Question: I have a web app in Spring MVC and would like to use this web app as a portlet in Liferay. I created portlet controller class, set 'web.xml, portlet.xml, liferay-portlet.xml' and other files. When I add portlet to Liferay I get error in browser console:
'''
Uncaught TypeError: Cannot read property 'liferay-form' of undefined
'''
in 'barebone.jsp' file
I use Liferay 6.2 with Tomcat and didn't notice any errors in server log files.
I have no idea how should I find where is the problem and don't know what is 'barebone.jsp' file.

'''
<beans xmlns="http://www.springframework.org/schema/beans"
xmlns:context="http://www.springframework.org/schema/context"
xmlns:xsi="http://www.w3.org/2001/XMLSchema-instance"
xmlns:mvc="http://www.springframework.org/schema/mvc"
xsi:schemaLocation="
http://www.springframework.org/schema/beans
http://www.springframework.org/schema/beans/spring-beans-4.0.xsd
http://www.springframework.org/schema/mvc
http://www.springframework.org/schema/mvc/spring-mvc-4.0.xsd
http://www.springframework.org/schema/context
http://www.springframework.org/schema/context/spring-context-4.0.xsd">
<context:component-scan base-package="socialgraphui.controller" />
<bean id="viewResolver" class="org.springframework.web.servlet.view.InternalResourceViewResolver">
<property name="prefix" value="/WEB-INF/jsp/" />
<property name="suffix" value=".jsp" />
<property name="viewClass"
value="org.springframework.web.servlet.view.JstlView" />
</bean>
<mvc:annotation-driven>
<mvc:message-converters>
<bean class="org.springframework.http.converter.json.GsonHttpMessageConverter" />
</mvc:message-converters>
</mvc:annotation-driven>
<bean class="org.springframework.web.portlet.mvc.annotation.AnnotationMethodHandlerAdapter"/>
<bean class="org.springframework.web.portlet.mvc.annotation.DefaultAnnotationHandlerMapping"/>
<!-- Spring MVC Message Source -->
<bean id="messageSource" class="org.springframework.context.support.ResourceBundleMessageSource">
<property name="useCodeAsDefaultMessage" value="true"/>
<property name="basenames">
<list>
<value>content.socialGraph</value>
</list>
</property>
</bean>
</beans>
'''
'''
<?xml version="1.0" encoding="UTF-8"?>
<!DOCTYPE display PUBLIC "-//Liferay//DTD Display 6.2.0//EN" "http://www.liferay.com/dtd/liferay-display_6_2_0.dtd">
<display>
<category name="Social">
<category name="Other">
<portlet id="SocialGraphUI" />
</category>
</category>
</display>
'''
'''
name=serverTypeConfig
module-group-id=liferay
module-incremental-version=1
tags=
short-description=
change-log=
page-url=http://www.liferay.com
author=Liferay, Inc.
licenses=LGPL
portal-dependency-jars=jstl-api.jar,jstl-impl.jar
'''
'''
<?xml version="1.0" encoding="UTF-8"?>
<!DOCTYPE liferay-portlet-app PUBLIC "-//Liferay//DTD Portlet Application 6.2.0//EN" "http://www.liferay.com/dtd/liferay-portlet-app_6_2_0.dtd">
<liferay-portlet-app>
<portlet>
<portlet-name>SocialGraphUI</portlet-name>
<instanceable>false</instanceable>
<requires-namespaced-parameters>false</requires-namespaced-parameters>
<header-portlet-css>/styles/layout-default.css</header-portlet-css>
<header-portlet-css>/styles/bootstrap_2.3.2.min.css</header-portlet-css>
<header-portlet-css>/styles/bootstrap.icon-large.css</header-portlet-css>
<header-portlet-css>/styles/datepicker.css</header-portlet-css>
<header-portlet-css>/styles/chosen.css</header-portlet-css>
<header-portlet-css>/styles/jquery.dataTables_1.10.3.css</header-portlet-css>
<header-portlet-css>/styles/bootstrapValidator_0.5.2.css</header-portlet-css>
<header-portlet-css>/styles/font-awesome.css</header-portlet-css>
<header-portlet-css>/styles/bootstrap-slider.css</header-portlet-css>
<header-portlet-css>/styles/main.css</header-portlet-css>
<header-portlet-javascript>/scripts/aui-min_2.0.0.js</header-portlet-javascript>
<header-portlet-javascript>/scripts/jquery-1.9.1.js</header-portlet-javascript>
<header-portlet-javascript>/scripts/bootstrap.min_2.3.2.js</header-portlet-javascript>
<header-portlet-javascript>/scripts/bootstrapValidator_0.5.2.js</header-portlet-javascript>
<header-portlet-javascript>/scripts/bootstrapValidator_cs_CZ.js</header-portlet-javascript>
<header-portlet-javascript>/scripts/bootstrapValidator_en_US.js</header-portlet-javascript>
<header-portlet-javascript>/scripts/jquery-ui-1.9.2.custom.js</header-portlet-javascript>
<header-portlet-javascript>/scripts/jquery.layout.min-1.3.0.js</header-portlet-javascript>
<header-portlet-javascript>/scripts/bootstrap-datepicker.js</header-portlet-javascript>
<header-portlet-javascript>/scripts/bootstrap-slider.js</header-portlet-javascript>
<header-portlet-javascript>/scripts/bootstrap-filestyle_1.1.2.js</header-portlet-javascript>
<header-portlet-javascript>/scripts/chosen.jquery.js</header-portlet-javascript>
<header-portlet-javascript>/scripts/chosen.proto.js</header-portlet-javascript>
<header-portlet-javascript>/scripts/d3.js</header-portlet-javascript>
<header-portlet-javascript>/scripts/graph.js</header-portlet-javascript>
<header-portlet-javascript>/scripts/jquery.dataTables_1.10.3.js</header-portlet-javascript>
<header-portlet-javascript>/scripts/underscore_1.7.0.js</header-portlet-javascript>
<header-portlet-javascript>/scripts/set.layout.js</header-portlet-javascript>
<header-portlet-javascript>/scripts/initialize.js</header-portlet-javascript>
<header-portlet-javascript>/scripts/main.js</header-portlet-javascript>
<header-portlet-javascript>/scripts/listeners_filter.js</header-portlet-javascript>
<header-portlet-javascript>/scripts/listeners_details.js</header-portlet-javascript>
<header-portlet-javascript>/scripts/listeners_modals.js</header-portlet-javascript>
<header-portlet-javascript>/scripts/validation.js</header-portlet-javascript>
</portlet>
<role-mapper>
<role-name>administrator</role-name>
<role-link>Administrator</role-link>
</role-mapper>
<role-mapper>
<role-name>guest</role-name>
<role-link>Guest</role-link>
</role-mapper>
<role-mapper>
<role-name>power-user</role-name>
<role-link>Power User</role-link>
</role-mapper>
<role-mapper>
<role-name>user</role-name>
<role-link>User</role-link>
</role-mapper>
</liferay-portlet-app>
'''
'''
<?xml version='1.0' encoding='UTF-8' ?>
<portlet-app
xmlns='http://java.sun.com/xml/ns/portlet/portlet-app_2_0.xsd'
xmlns:xsi='http://www.w3.org/2001/XMLSchema-instance'
xsi:schemaLocation='http://java.sun.com/xml/ns/portlet/portlet-app_2_0.xsd http://java.sun.com/xml/ns/portlet/portlet-app_2_0.xsd'
version='2.0'>
<portlet>
<portlet-name>SocialGraphUI</portlet-name>
<portlet-class>org.springframework.web.portlet.DispatcherPortlet</portlet-class>
<init-param>
<name>contextConfigLocation</name>
<value>/WEB-INF/SocialGraphUI-portlet.xml</value>
</init-param>
<supports>
<mime-type>text/html</mime-type>
<portlet-mode>VIEW</portlet-mode>
</supports>
<supported-locale>en</supported-locale>
<supported-locale>cs</supported-locale>
<resource-bundle>content.socialGraph</resource-bundle>
</portlet>
</portlet-app>
'''
'''
<?xml version="1.0" encoding="UTF-8"?>
<web-app version="2.4" xmlns="http://java.sun.com/xml/ns/j2ee" xmlns:xsi="http://www.w3.org/2001/XMLSchema-instance" xsi:schemaLocation="http://java.sun.com/xml/ns/j2ee http://java.sun.com/xml/ns/j2ee/web-app_2_4.xsd">
<!-- - Loads the root application context of this web app at startup, - by default from "/WEB-INF/applicationContext.xml". - Note that you need to fall back to Spring's ContextLoaderServlet for - J2EE servers that do not follow the Servlet 2.4 initialization order. - - Use WebApplicationContextUtils.getWebApplicationContext(servletContext)
- to access it anywhere in the web application, outside of the framework. - - The root context is the parent of all servlet-specific contexts. - This means that its beans are automatically available in these child contexts, - both for getBean(name) calls and (external) bean references. -->
<jsp-config>
<taglib>
<taglib-uri>http://java.sun.com/portlet_2_0</taglib-uri>
<taglib-location>/WEB-INF/tld/liferay-portlet.tld</taglib-location>
</taglib>
</jsp-config>
<servlet>
<servlet-name>view-servlet</servlet-name>
<servlet-class>org.springframework.web.servlet.ViewRendererServlet</servlet-class>
<load-on-startup>1</load-on-startup>
</servlet>
<servlet-mapping>
<servlet-name>view-servlet</servlet-name>
<url-pattern>/WEB-INF/servlet/view</url-pattern>
</servlet-mapping>
</web-app>
'''
'''
<project xmlns="http://maven.apache.org/POM/4.0.0" xmlns:xsi="http://www.w3.org/2001/XMLSchema-instance"
xsi:schemaLocation="http://maven.apache.org/POM/4.0.0 http://maven.apache.org/xsd/maven-4.0.0.xsd">
<modelVersion>4.0.0</modelVersion>
<groupId>test</groupId>
<artifactId>socialgraphui</artifactId>
<version>1.0-SNAPSHOT</version>
<packaging>war</packaging>
<name>socialgraphui</name>
<properties>
<endorsed.dir>${project.build.directory}/endorsed</endorsed.dir>
<project.build.sourceEncoding>UTF-8</project.build.sourceEncoding>
<spring.version>4.1.0.RELEASE</spring.version>
<liferay.version>6.2.1</liferay.version>
<spring.data.version>1.6.1.RELEASE</spring.data.version>
</properties>
<dependencies>
<!-- LifeRay Dependency -->
<dependency>
<groupId>com.liferay.portal</groupId>
<artifactId>portal-service</artifactId>
<version>${liferay.version}</version>
<type>jar</type>
<scope>provided</scope>
</dependency>
<dependency>
<groupId>javax.servlet</groupId>
<artifactId>servlet-api</artifactId>
<version>2.5</version>
<scope>provided</scope>
</dependency>
<dependency>
<groupId>javax</groupId>
<artifactId>javaee-web-api</artifactId>
<version>6.0</version>
<scope>provided</scope>
</dependency>
<dependency>
<groupId>com.google.guava</groupId>
<artifactId>guava</artifactId>
<version>18.0</version>
<type>jar</type>
</dependency>
<dependency>
<groupId>jstl</groupId>
<artifactId>jstl</artifactId>
<version>1.2</version>
</dependency>
<dependency>
<groupId>com.google.code.gson</groupId>
<artifactId>gson</artifactId>
<version>2.2.4</version>
</dependency>
<dependency>
<groupId>uk.com.robust-it</groupId>
<artifactId>cloning</artifactId>
<version>1.7.4</version>
</dependency>
<dependency>
<groupId>org.springframework</groupId>
<artifactId>spring-orm</artifactId>
<version>${spring.version}</version>
</dependency>
<dependency>
<groupId>org.springframework</groupId>
<artifactId>spring-core</artifactId>
<version>${spring.version}</version>
</dependency>
<dependency>
<groupId>org.springframework</groupId>
<artifactId>spring-web</artifactId>
<version>${spring.version}</version>
<type>jar</type>
</dependency>
<dependency>
<groupId>org.springframework</groupId>
<artifactId>spring-webmvc-portlet</artifactId>
<version>${spring.version}</version>
<type>jar</type>
</dependency>
<!-- Spring Data JPA deps-->
<dependency>
<groupId>org.springframework</groupId>
<artifactId>spring-aop</artifactId>
<version>${spring.version}</version>
</dependency>
<dependency>
<groupId>org.springframework</groupId>
<artifactId>spring-beans</artifactId>
<version>${spring.version}</version>
</dependency>
<dependency>
<groupId>org.springframework</groupId>
<artifactId>spring-context</artifactId>
<version>${spring.version}</version>
</dependency>
<dependency>
<groupId>org.springframework</groupId>
<artifactId>spring-expression</artifactId>
<version>${spring.version}</version>
</dependency>
<dependency>
<groupId>org.springframework</groupId>
<artifactId>spring-tx</artifactId>
<version>${spring.version}</version>
</dependency>
<!-- END Spring Data JPA deps-->
<dependency>
<groupId>javax.portlet</groupId>
<artifactId>portlet-api</artifactId>
<version>2.0</version>
<type>jar</type>
<scope>provided</scope>
</dependency>
<dependency>
<groupId>org.codehaus.jettison</groupId>
<artifactId>jettison</artifactId>
<version>1.3.5</version>
</dependency>
<!-- GOOGLE visualization -->
<dependency>
<groupId>com.google.visualization</groupId>
<artifactId>visualization-datasource</artifactId>
<version>1.1.1</version>
</dependency>
<dependency>
<groupId>org.springframework.social</groupId>
<artifactId>spring-social-core</artifactId>
<version>1.0.3.RELEASE</version>
<type>jar</type>
</dependency>
<dependency>
<groupId>commons-httpclient</groupId>
<artifactId>commons-httpclient</artifactId>
<version>3.1</version>
<type>jar</type>
</dependency>
<dependency>
<groupId>org.springframework.data</groupId>
<artifactId>spring-data-jpa</artifactId>
<version>${spring.data.version}</version>
<type>jar</type>
</dependency>
</dependencies>
<build>
<plugins>
<plugin>
<groupId>org.apache.maven.plugins</groupId>
<artifactId>maven-compiler-plugin</artifactId>
<version>2.3.2</version>
<configuration>
<source>1.8</source>
<target>1.8</target>
<compilerArguments>
<endorseddirs>${endorsed.dir}</endorseddirs>
</compilerArguments>
</configuration>
</plugin>
<plugin>
<groupId>org.apache.maven.plugins</groupId>
<artifactId>maven-war-plugin</artifactId>
<version>2.1.1</version>
<configuration>
<failOnMissingWebXml>false</failOnMissingWebXml>
</configuration>
</plugin>
<plugin>
<groupId>org.apache.maven.plugins</groupId>
<artifactId>maven-dependency-plugin</artifactId>
<version>2.1</version>
<executions>
<execution>
<phase>validate</phase>
<goals>
<goal>copy</goal>
</goals>
<configuration>
<outputDirectory>${endorsed.dir}</outputDirectory>
<silent>true</silent>
<artifactItems>
<artifactItem>
<groupId>javax</groupId>
<artifactId>javaee-endorsed-api</artifactId>
<version>6.0</version>
<type>jar</type>
</artifactItem>
</artifactItems>
</configuration>
</execution>
</executions>
</plugin>
</plugins>
</build>
'''
'''
<?xml version="1.0"?>
<!DOCTYPE taglib PUBLIC "-//Sun Microsystems, Inc.//DTD JSP Tag Library 1.2//EN" "http://java.sun.com/dtd/web-jsptaglibrary_1_2.dtd">
<taglib>
<tlib-version>1.0</tlib-version>
<jsp-version>1.1</jsp-version>
<short-name>portlet</short-name>
<uri>http://java.sun.com/portlet</uri>
<tag>
<name>actionURL</name>
<tag-class>com.liferay.taglib.portlet.ActionURLTag</tag-class>
<tei-class>com.liferay.taglib.portlet.ActionURLTei</tei-class>
<body-content>JSP</body-content>
<attribute>
<name>copyCurrentRenderParameters</name>
<required>false</required>
<rtexprvalue>true</rtexprvalue>
</attribute>
<attribute>
<name>escapeXml</name>
<required>false</required>
<rtexprvalue>true</rtexprvalue>
</attribute>
<attribute>
<name>name</name>
<required>false</required>
<rtexprvalue>true</rtexprvalue>
</attribute>
<attribute>
<name>portletMode</name>
<required>false</required>
<rtexprvalue>true</rtexprvalue>
</attribute>
<attribute>
<name>secure</name>
<required>false</required>
<rtexprvalue>true</rtexprvalue>
</attribute>
<attribute>
<name>var</name>
<required>false</required>
<rtexprvalue>true</rtexprvalue>
</attribute>
<attribute>
<name>windowState</name>
<required>false</required>
<rtexprvalue>true</rtexprvalue>
</attribute>
</tag>
<tag>
<name>defineObjects</name>
<tag-class>com.liferay.taglib.portlet.DefineObjectsTag</tag-class>
<tei-class>com.liferay.taglib.portlet.DefineObjectsTei</tei-class>
<body-content>empty</body-content>
</tag>
<tag>
<name>namespace</name>
<tag-class>com.liferay.taglib.portlet.NamespaceTag</tag-class>
<body-content>JSP</body-content>
</tag>
<tag>
<name>param</name>
<tag-class>com.liferay.taglib.util.ParamTag</tag-class>
<body-content>JSP</body-content>
<attribute>
<name>name</name>
<required>true</required>
<rtexprvalue>true</rtexprvalue>
</attribute>
<attribute>
<name>value</name>
<required>true</required>
<rtexprvalue>true</rtexprvalue>
</attribute>
</tag>
<tag>
<name>property</name>
<tag-class>com.liferay.taglib.util.PropertyTag</tag-class>
<body-content>JSP</body-content>
<attribute>
<name>name</name>
<required>true</required>
<rtexprvalue>true</rtexprvalue>
</attribute>
<attribute>
<name>value</name>
<required>true</required>
<rtexprvalue>true</rtexprvalue>
</attribute>
</tag>
<tag>
<name>renderURL</name>
<tag-class>com.liferay.taglib.portlet.RenderURLTag</tag-class>
<tei-class>com.liferay.taglib.portlet.RenderURLTei</tei-class>
<body-content>JSP</body-content>
<attribute>
<name>copyCurrentRenderParameters</name>
<required>false</required>
<rtexprvalue>true</rtexprvalue>
</attribute>
<attribute>
<name>escapeXml</name>
<required>false</required>
<rtexprvalue>true</rtexprvalue>
</attribute>
<attribute>
<name>portletMode</name>
<required>false</required>
<rtexprvalue>true</rtexprvalue>
</attribute>
<attribute>
<name>secure</name>
<required>false</required>
<rtexprvalue>true</rtexprvalue>
</attribute>
<attribute>
<name>var</name>
<required>false</required>
<rtexprvalue>true</rtexprvalue>
</attribute>
<attribute>
<name>windowState</name>
<required>false</required>
<rtexprvalue>true</rtexprvalue>
</attribute>
</tag>
<tag>
<name>resourceURL</name>
<tag-class>com.liferay.taglib.portlet.ResourceURLTag</tag-class>
<tei-class>com.liferay.taglib.portlet.ResourceURLTei</tei-class>
<body-content>JSP</body-content>
<attribute>
<name>cacheability</name>
<required>false</required>
<rtexprvalue>true</rtexprvalue>
</attribute>
<attribute>
<name>escapeXml</name>
<required>false</required>
<rtexprvalue>true</rtexprvalue>
</attribute>
<attribute>
<name>id</name>
<required>false</required>
<rtexprvalue>true</rtexprvalue>
</attribute>
<attribute>
<name>secure</name>
<required>false</required>
<rtexprvalue>true</rtexprvalue>
</attribute>
<attribute>
<name>var</name>
<required>false</required>
<rtexprvalue>true</rtexprvalue>
</attribute>
</tag>
</taglib>
'''
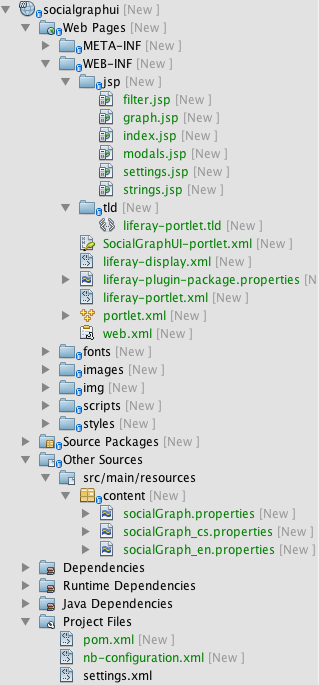
Answer: From the first glance, it looks like your web-app's javascript has conflicts with that of Liferay's. As you can see the browser complains 'Uncaught TypeError: Cannot read property of '. This means as soon as you add your portlet on a page, it screws up Liferay's javascript. I would try removing references to all the js files from the jsp, and add them one by one to see which one has conflicts, and then resolve them.
JFYI, 'liferay-form' could be referenced from one of these places: <URL>, but you can't really figure out your culprit from these. My guess would be 'end.jsp', but I am not sure.